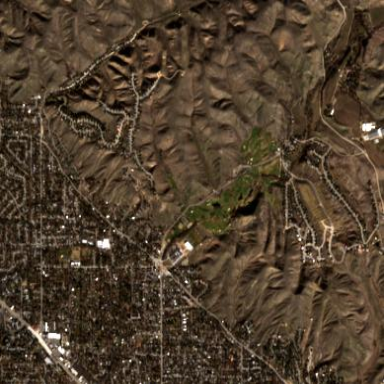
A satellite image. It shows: Golf course.